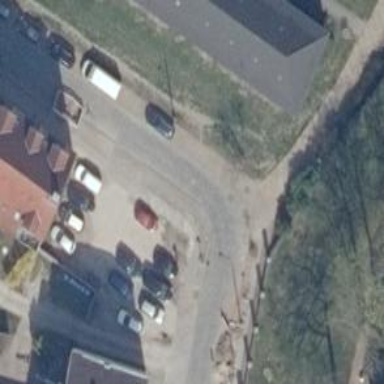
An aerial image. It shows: Residential road with parallel parking area on the left sidewalk.